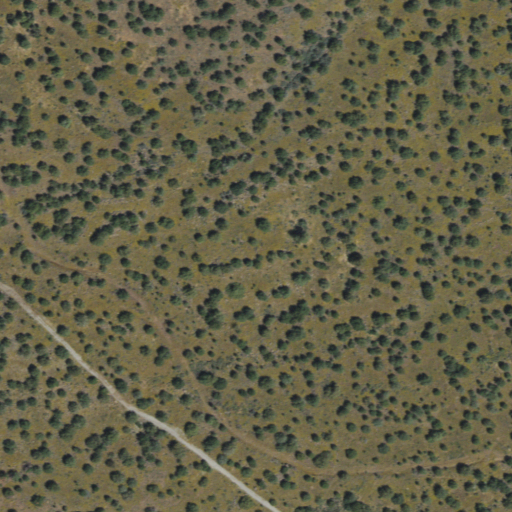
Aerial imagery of mountain in Arizona named Long Mesa containing shrub and evergreen forest